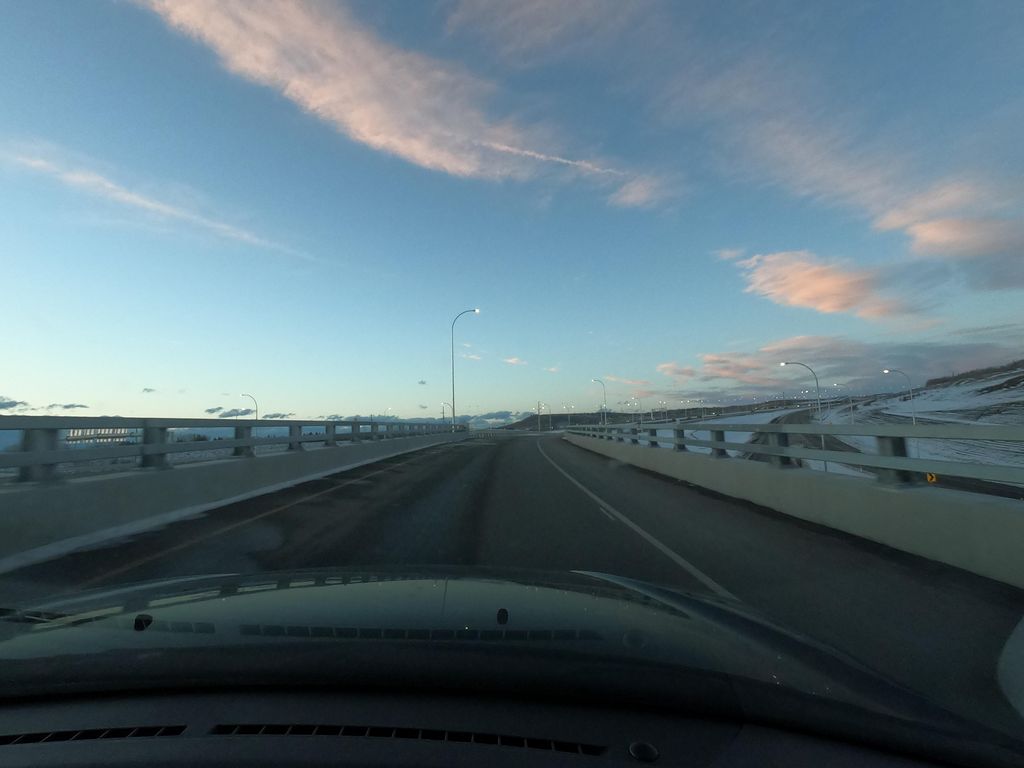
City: calgary